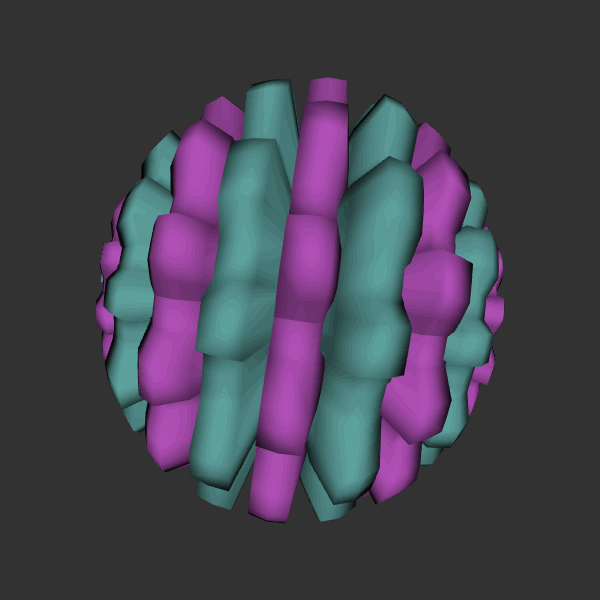
Background: dark